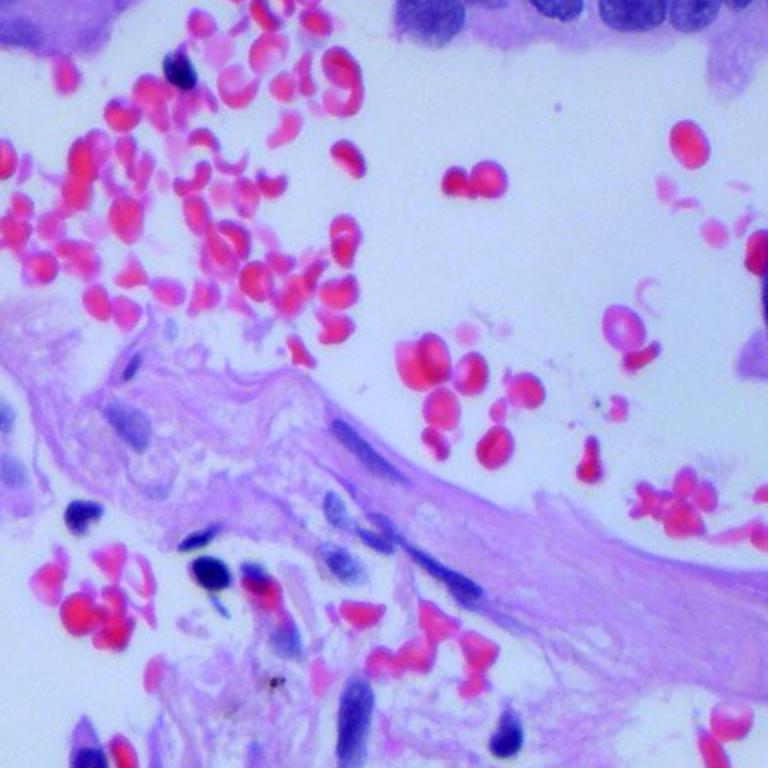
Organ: lung
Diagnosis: adenocarcinomas